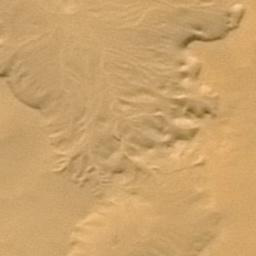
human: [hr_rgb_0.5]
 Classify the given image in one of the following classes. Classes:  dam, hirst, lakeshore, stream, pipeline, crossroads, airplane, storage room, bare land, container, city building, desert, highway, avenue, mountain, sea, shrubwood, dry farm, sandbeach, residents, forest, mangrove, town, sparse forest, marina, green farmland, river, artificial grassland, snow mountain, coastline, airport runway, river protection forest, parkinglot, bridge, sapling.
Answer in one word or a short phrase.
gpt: desert